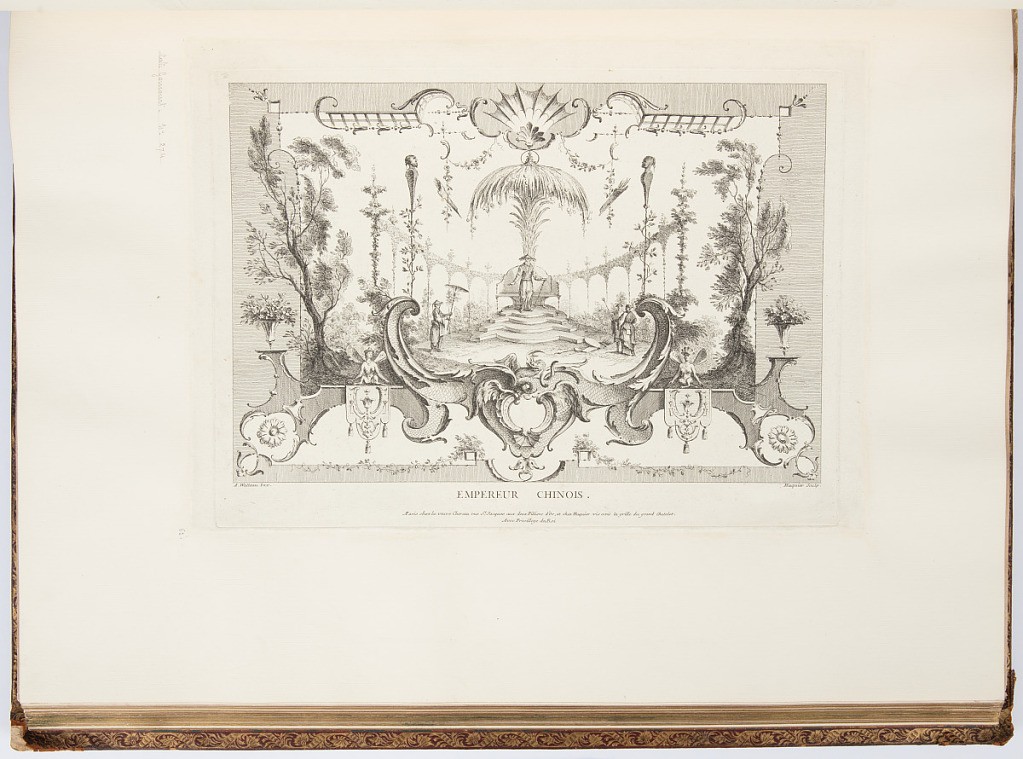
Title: EMPEREUR CHINOIS
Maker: Antoine Watteau, French, 1684–1721
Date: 1723-1735
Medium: Etching on laid paper
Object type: Bound print
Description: Vignette of an older Chinese man stunding under a palm tree in a garden; figure on an alter in a landscape; other exoticized Chinese figureshold parasols or converse. This scene (chinoiserie) is set within a frame comprised of branches, scrolls, batwings, cartouches, harpies, and dragons. The plate is signed.